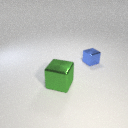
large green metal cube to the left of small blue metal cube